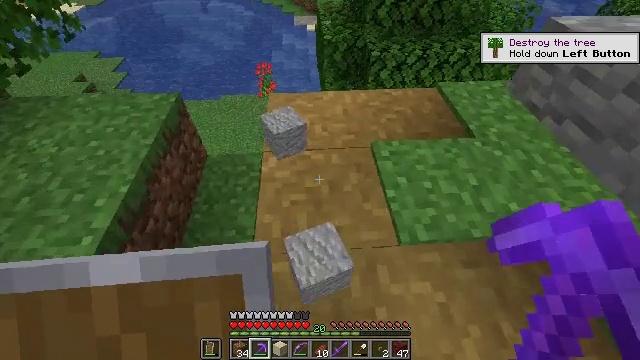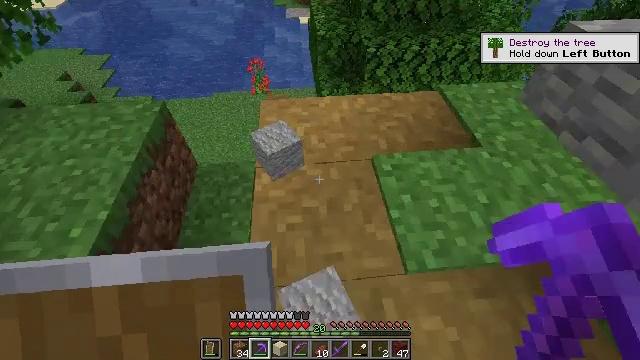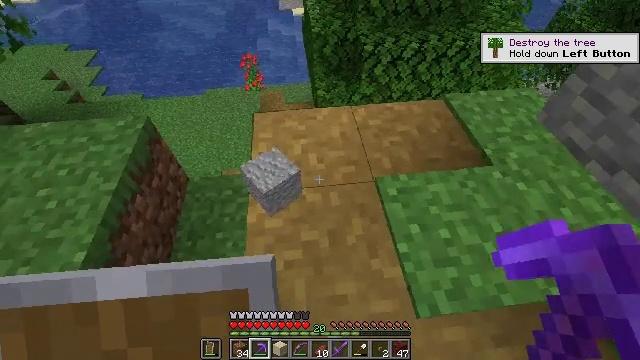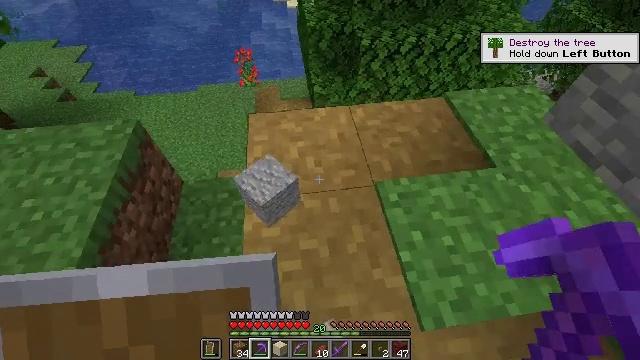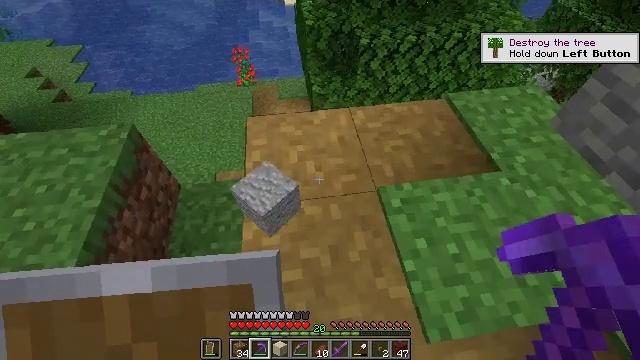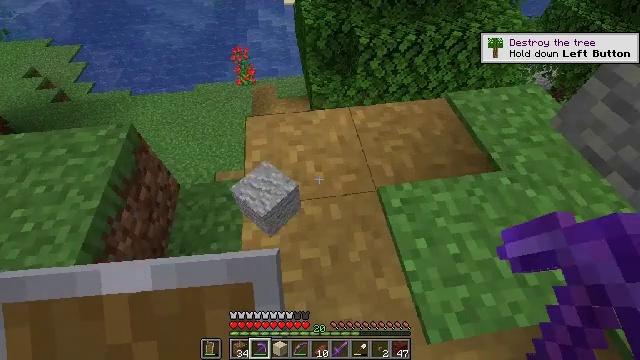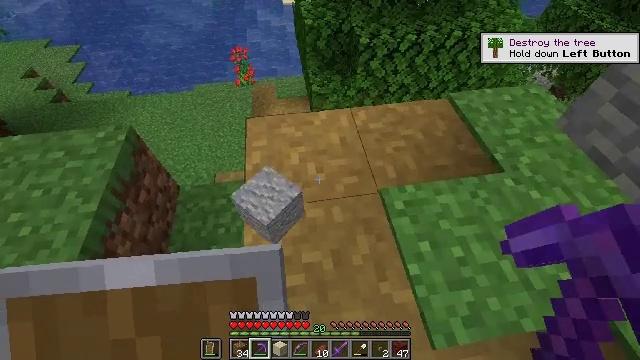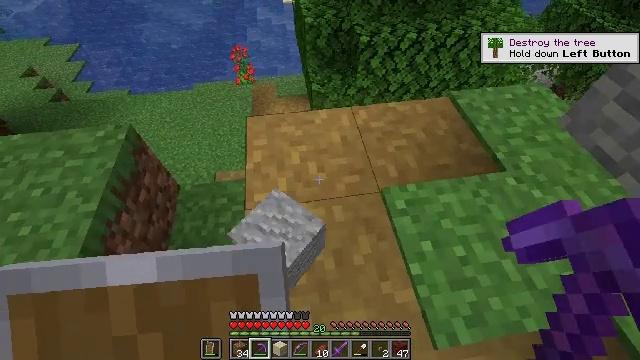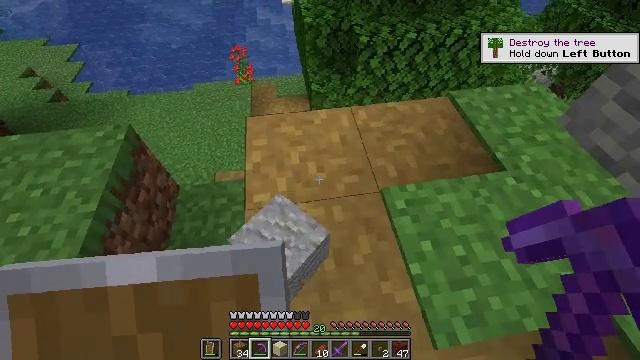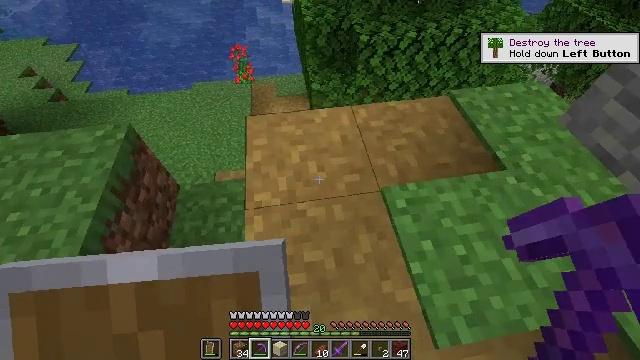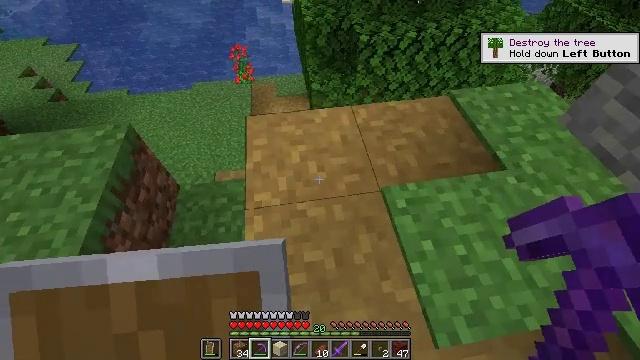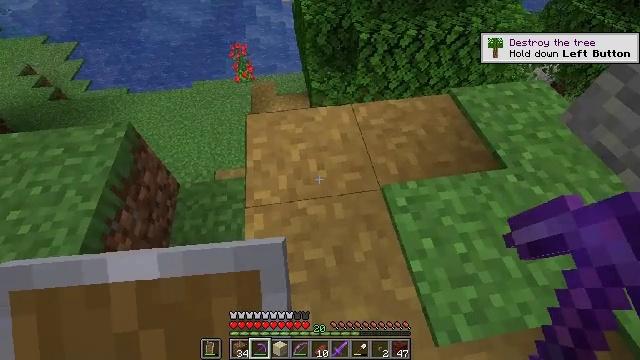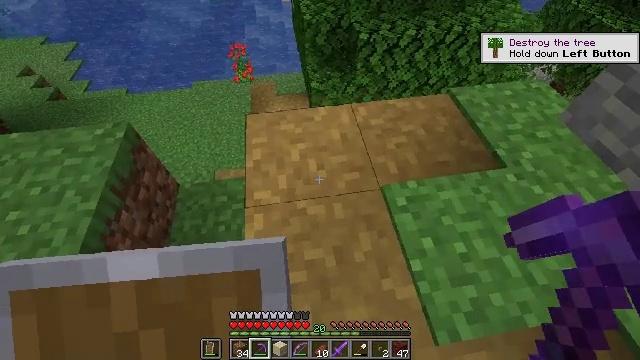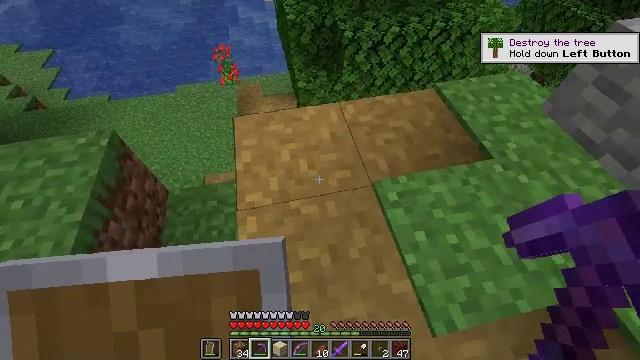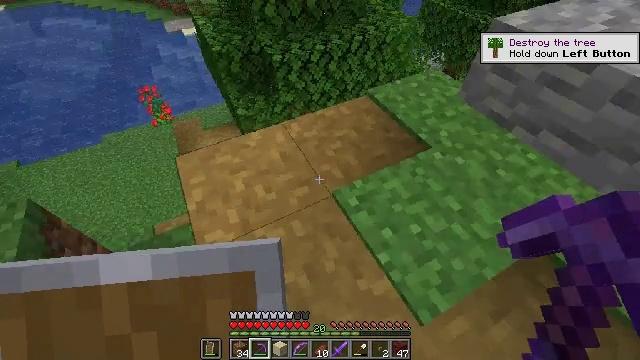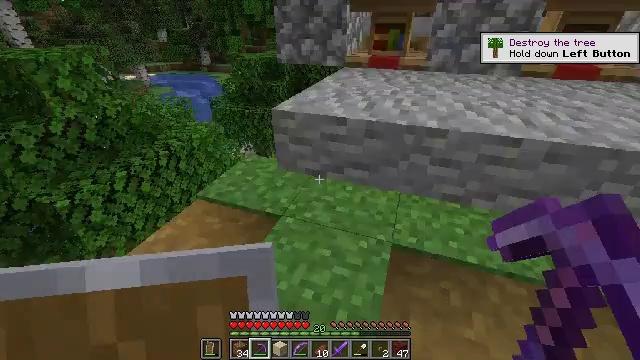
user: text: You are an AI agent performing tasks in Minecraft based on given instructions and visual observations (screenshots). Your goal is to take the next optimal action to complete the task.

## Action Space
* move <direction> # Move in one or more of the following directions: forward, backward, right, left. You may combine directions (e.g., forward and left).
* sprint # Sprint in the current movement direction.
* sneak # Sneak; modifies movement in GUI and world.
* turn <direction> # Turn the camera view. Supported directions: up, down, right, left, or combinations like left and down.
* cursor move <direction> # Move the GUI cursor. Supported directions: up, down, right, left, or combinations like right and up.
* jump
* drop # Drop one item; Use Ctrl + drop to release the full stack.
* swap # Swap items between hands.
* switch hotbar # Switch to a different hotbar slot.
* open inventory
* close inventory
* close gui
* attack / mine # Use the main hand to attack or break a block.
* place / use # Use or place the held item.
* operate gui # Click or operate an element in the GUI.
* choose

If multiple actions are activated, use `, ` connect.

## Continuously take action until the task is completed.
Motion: motion action
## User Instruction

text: Mine the iron door to remove it.
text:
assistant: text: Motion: move forward, turn right and down
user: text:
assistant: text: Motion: move forward, turn right and down
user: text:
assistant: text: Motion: turn right and down
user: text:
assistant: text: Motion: no_op
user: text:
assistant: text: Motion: no_op
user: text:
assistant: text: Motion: no_op
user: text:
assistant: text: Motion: no_op
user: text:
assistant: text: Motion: no_op
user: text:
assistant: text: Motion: no_op
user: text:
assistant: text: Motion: no_op
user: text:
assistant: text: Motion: no_op
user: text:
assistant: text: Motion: no_op
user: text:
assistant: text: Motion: turn right
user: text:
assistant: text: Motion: turn right and up
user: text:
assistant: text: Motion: turn right and up
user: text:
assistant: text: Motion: turn right and up
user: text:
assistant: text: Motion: turn right and up
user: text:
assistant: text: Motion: turn right and up
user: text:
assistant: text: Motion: turn right
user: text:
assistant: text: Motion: move forward, turn right
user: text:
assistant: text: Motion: move forward, turn right and up
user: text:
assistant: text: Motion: move forward, turn right and up
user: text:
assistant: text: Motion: no_op
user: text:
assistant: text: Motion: move forward
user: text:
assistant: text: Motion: move forward
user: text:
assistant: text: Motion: move forward
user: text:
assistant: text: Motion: move forward
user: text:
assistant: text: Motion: move forward
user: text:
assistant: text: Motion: move forward
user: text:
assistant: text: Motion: move forward